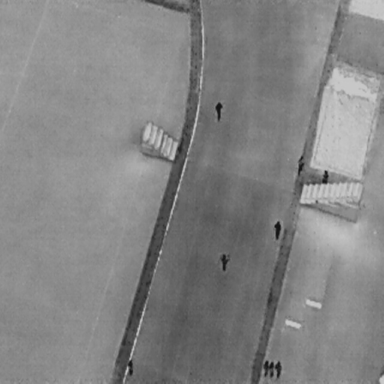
There are nine People in the infrared image.